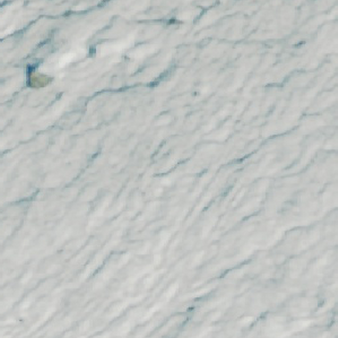
Label: other